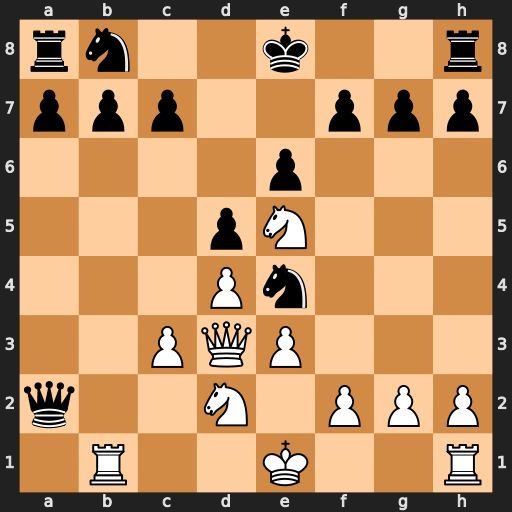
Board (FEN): rn2k2r/ppp2ppp/4p3/3pN3/3Pn3/2PQP3/q2N1PPP/1R2K2R
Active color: w
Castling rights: Kkq
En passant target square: -
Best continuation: Nxe4 dxe4 Qb5+ Nc6 Nxc6 bxc6 Qxc6+